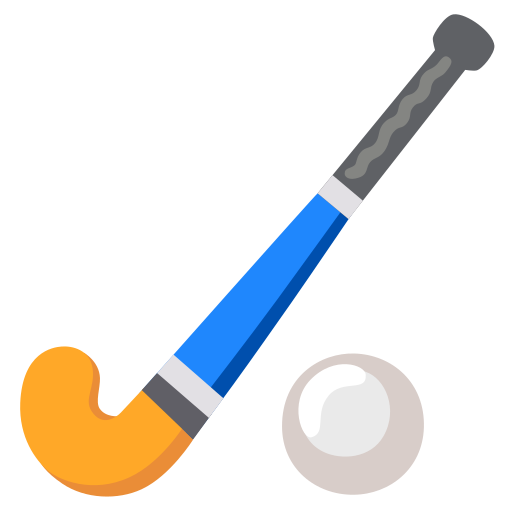
Emoji: 🏑